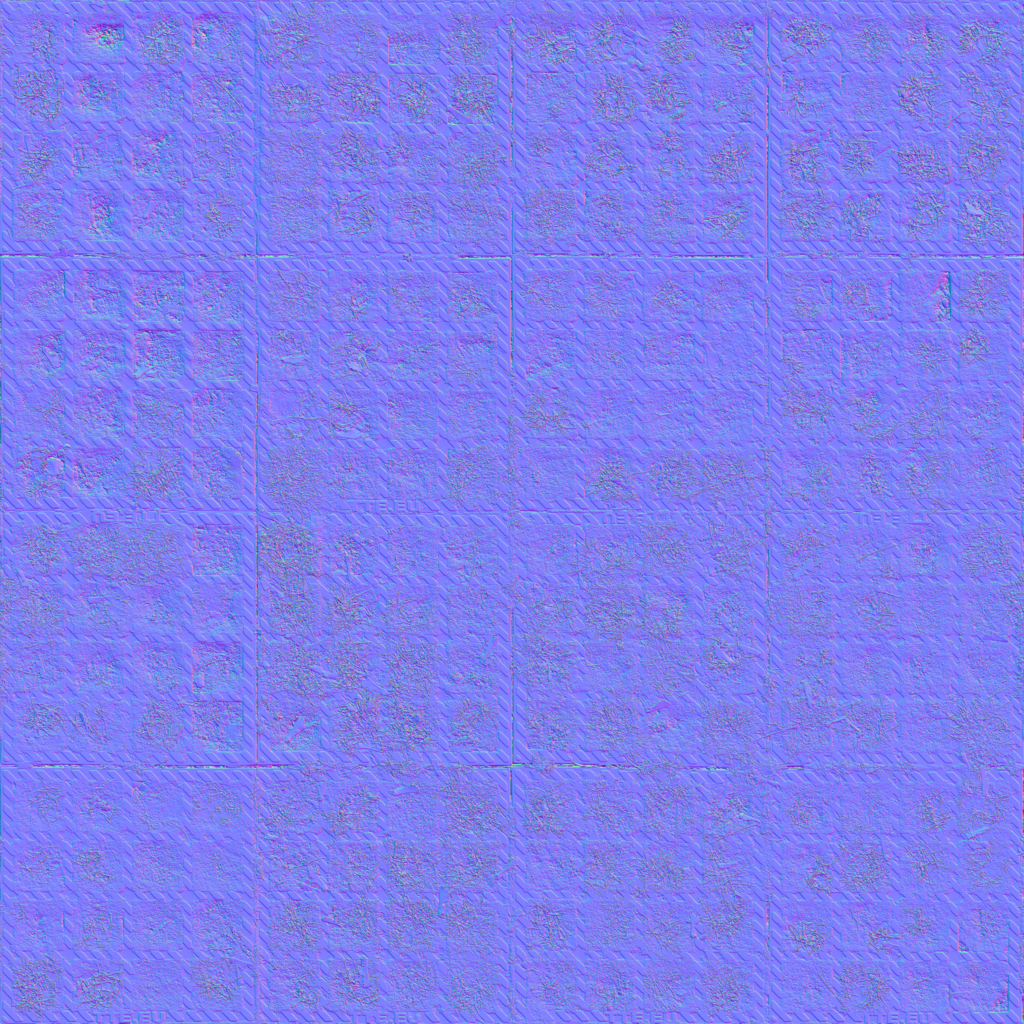
Texture map type: NormalGL